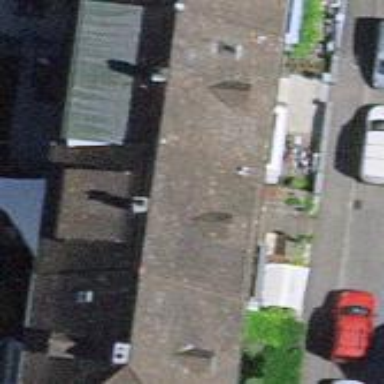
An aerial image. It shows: Terrace building.